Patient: sex M, age 62
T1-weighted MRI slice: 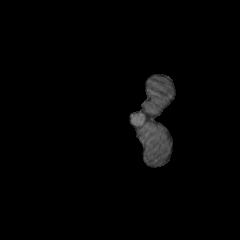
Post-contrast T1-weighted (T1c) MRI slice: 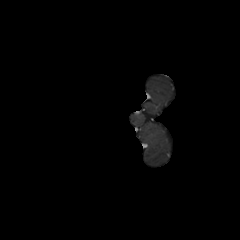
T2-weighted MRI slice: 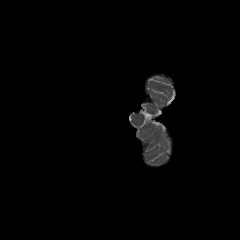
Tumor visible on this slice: no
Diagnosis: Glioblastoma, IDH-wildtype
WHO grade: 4